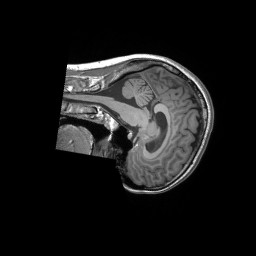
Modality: T1w
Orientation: sagittal